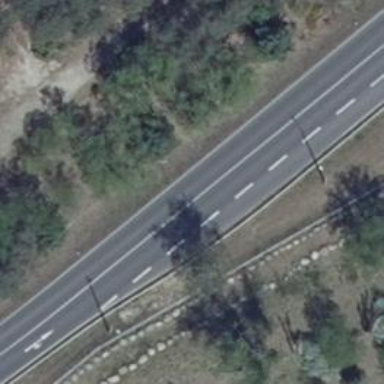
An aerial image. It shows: Asphalt road classified as primary highway.